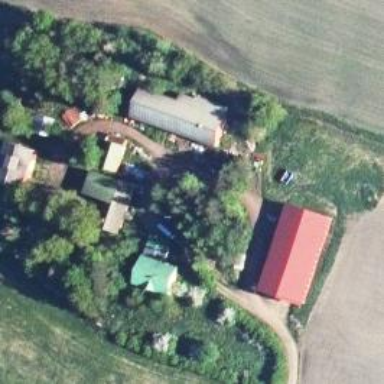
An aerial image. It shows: Farm.